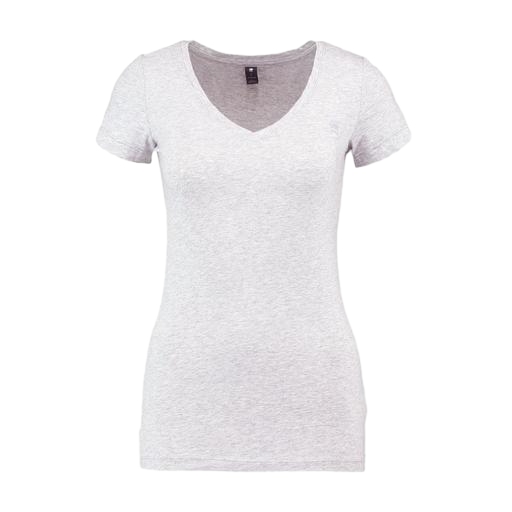
light gray fitted t shirt, white slim-fit v-neck tee, fitted tee, white background